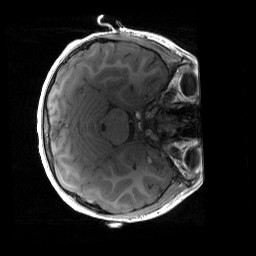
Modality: T1w
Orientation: axial
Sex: male
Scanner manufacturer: siemens
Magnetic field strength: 3 T
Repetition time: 1.9 s
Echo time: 0.00243 s